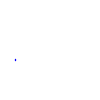
Particle: kaon